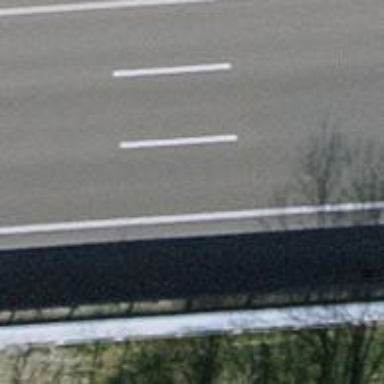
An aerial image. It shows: Motorway bridge with asphalt surface.